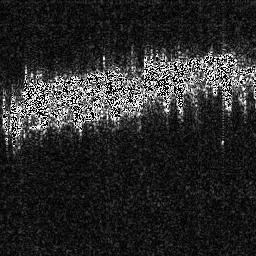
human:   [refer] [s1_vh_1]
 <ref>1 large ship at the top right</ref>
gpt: <box>[[54, 18, 93, 31, 0]]</box>